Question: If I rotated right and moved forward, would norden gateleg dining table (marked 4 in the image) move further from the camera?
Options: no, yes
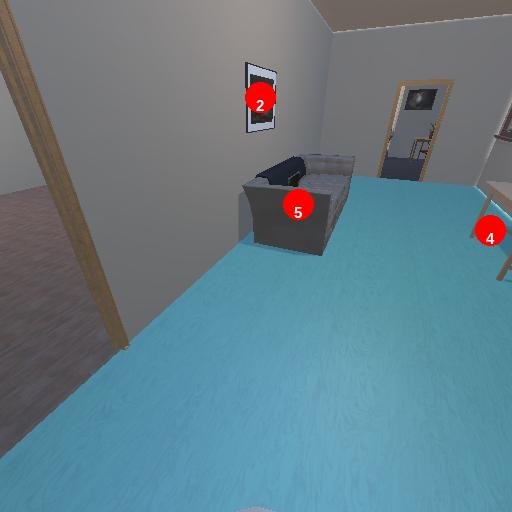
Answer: no